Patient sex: M
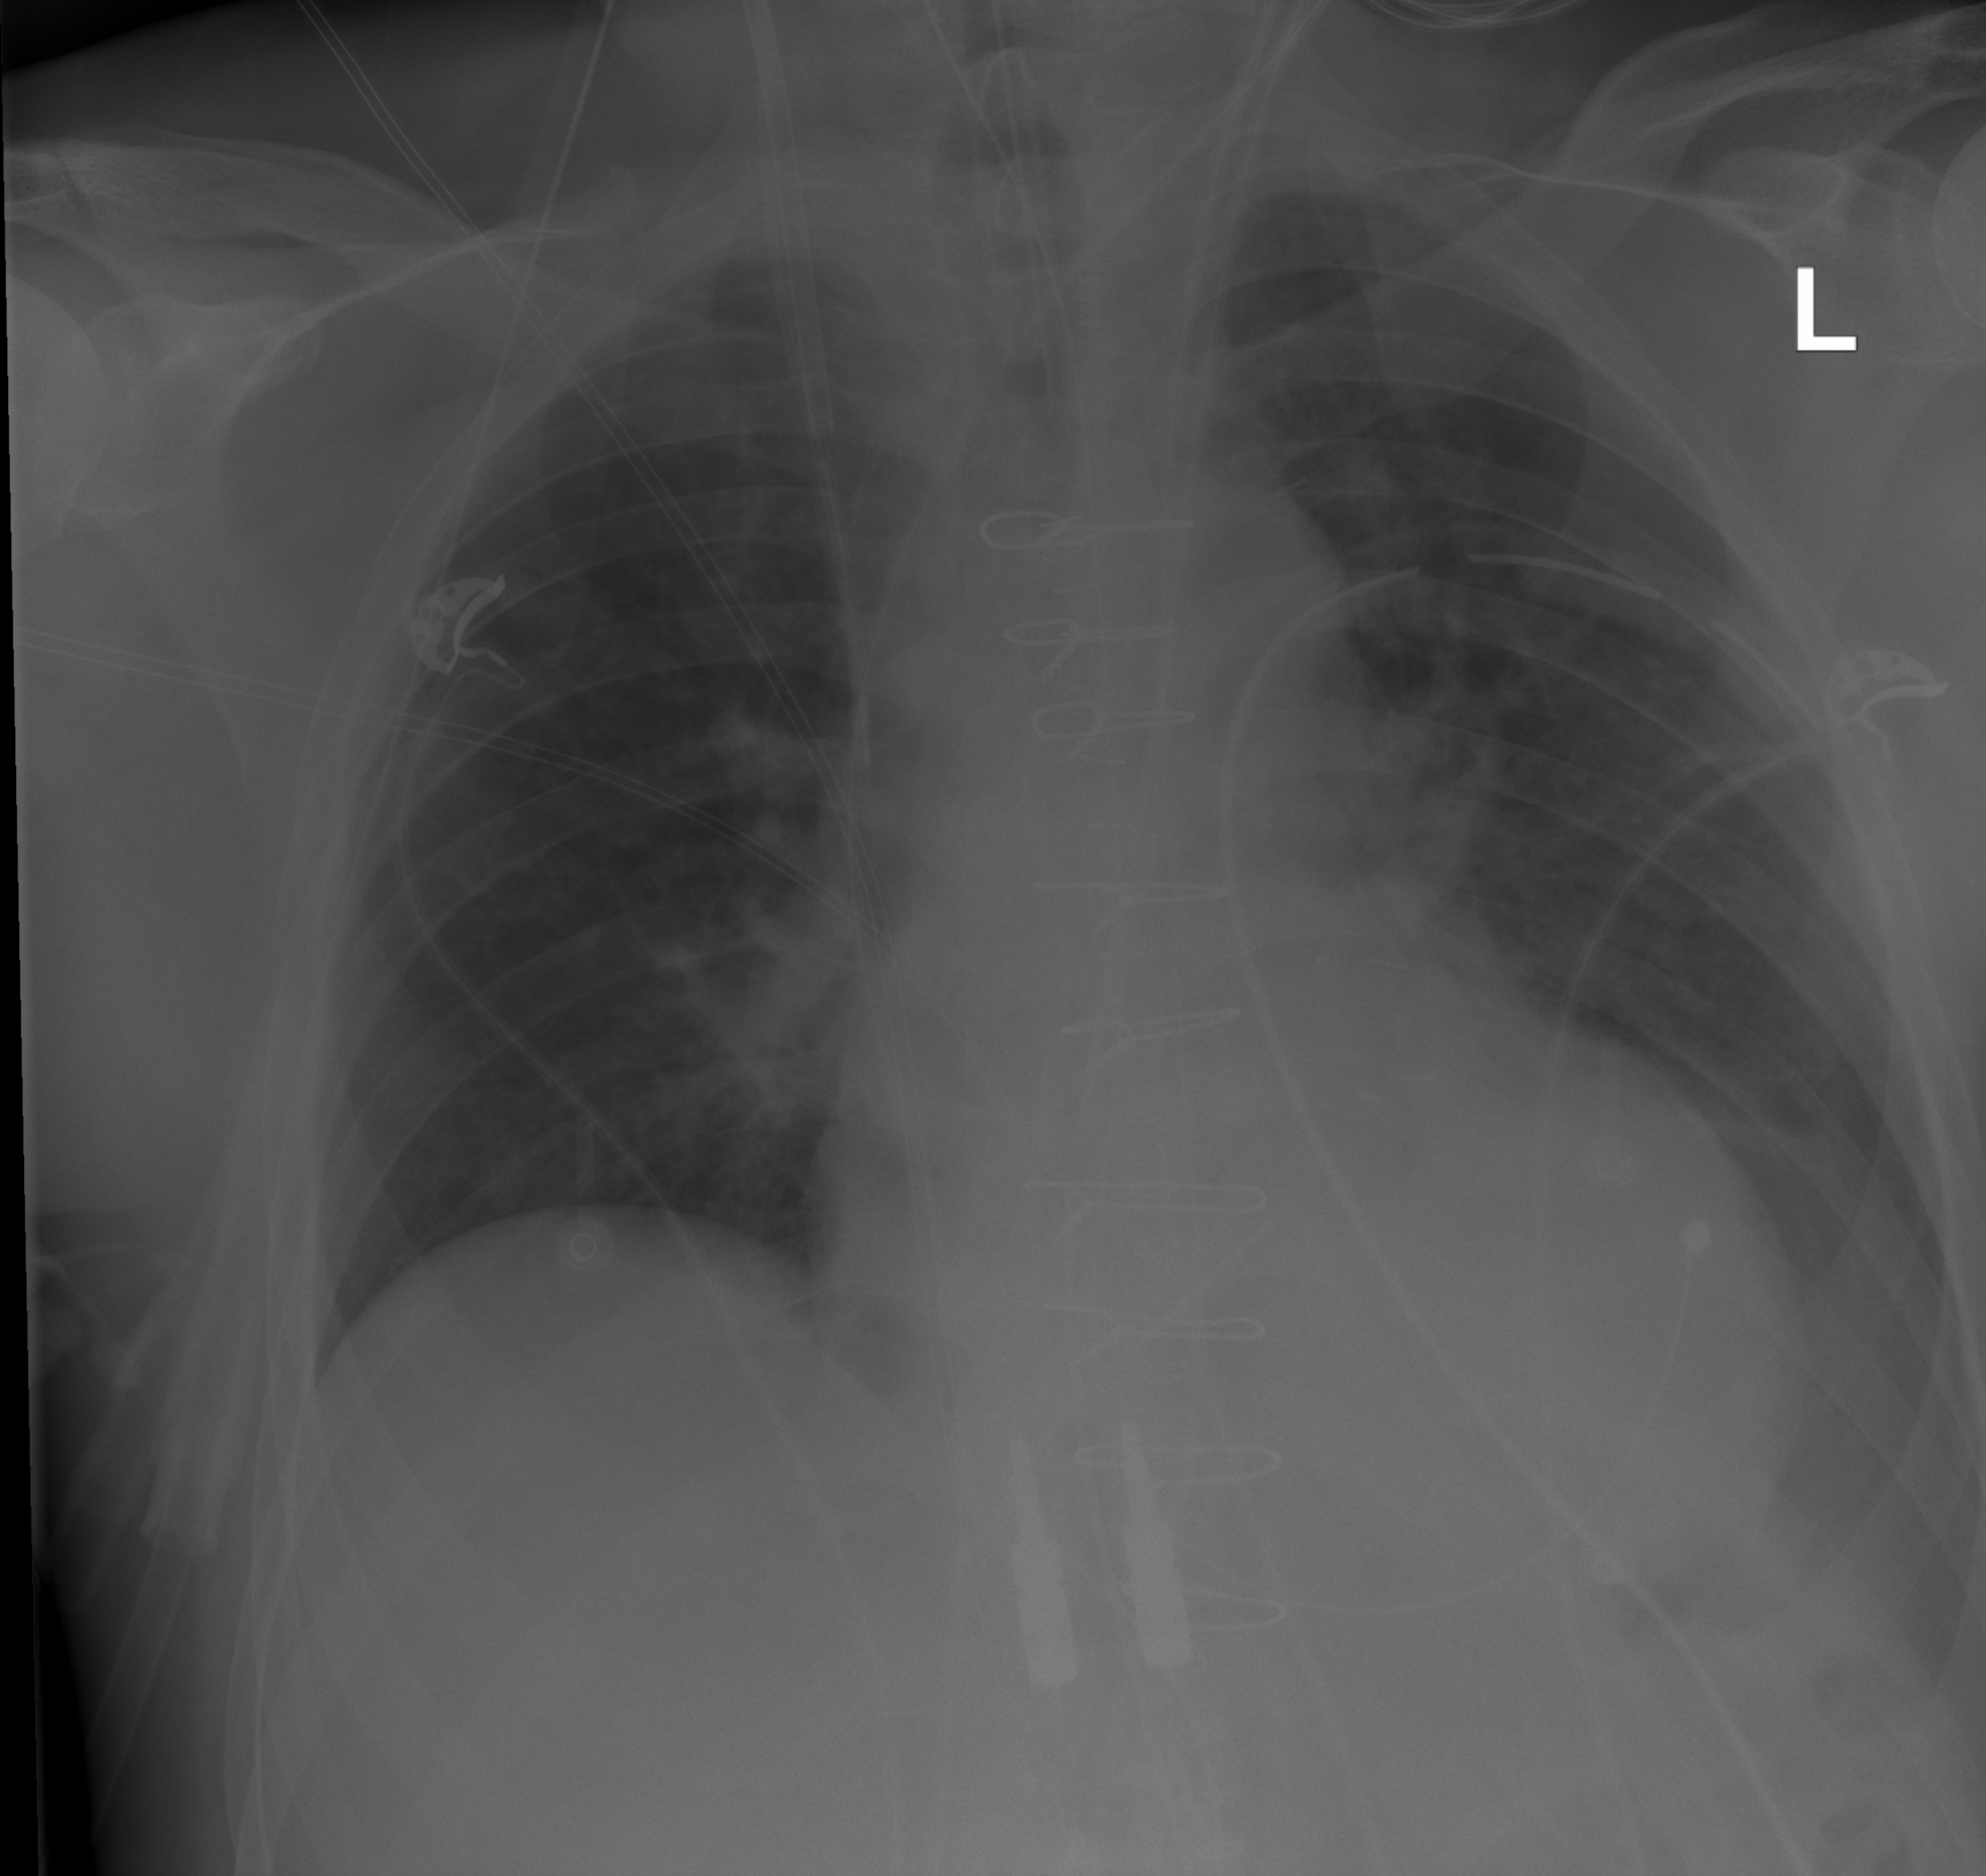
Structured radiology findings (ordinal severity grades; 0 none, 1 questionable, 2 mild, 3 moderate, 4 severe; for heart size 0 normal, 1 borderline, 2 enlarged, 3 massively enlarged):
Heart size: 2
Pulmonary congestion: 0
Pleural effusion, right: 0
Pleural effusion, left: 2
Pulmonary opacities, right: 0
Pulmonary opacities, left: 0
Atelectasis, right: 0
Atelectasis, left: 0